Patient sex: M
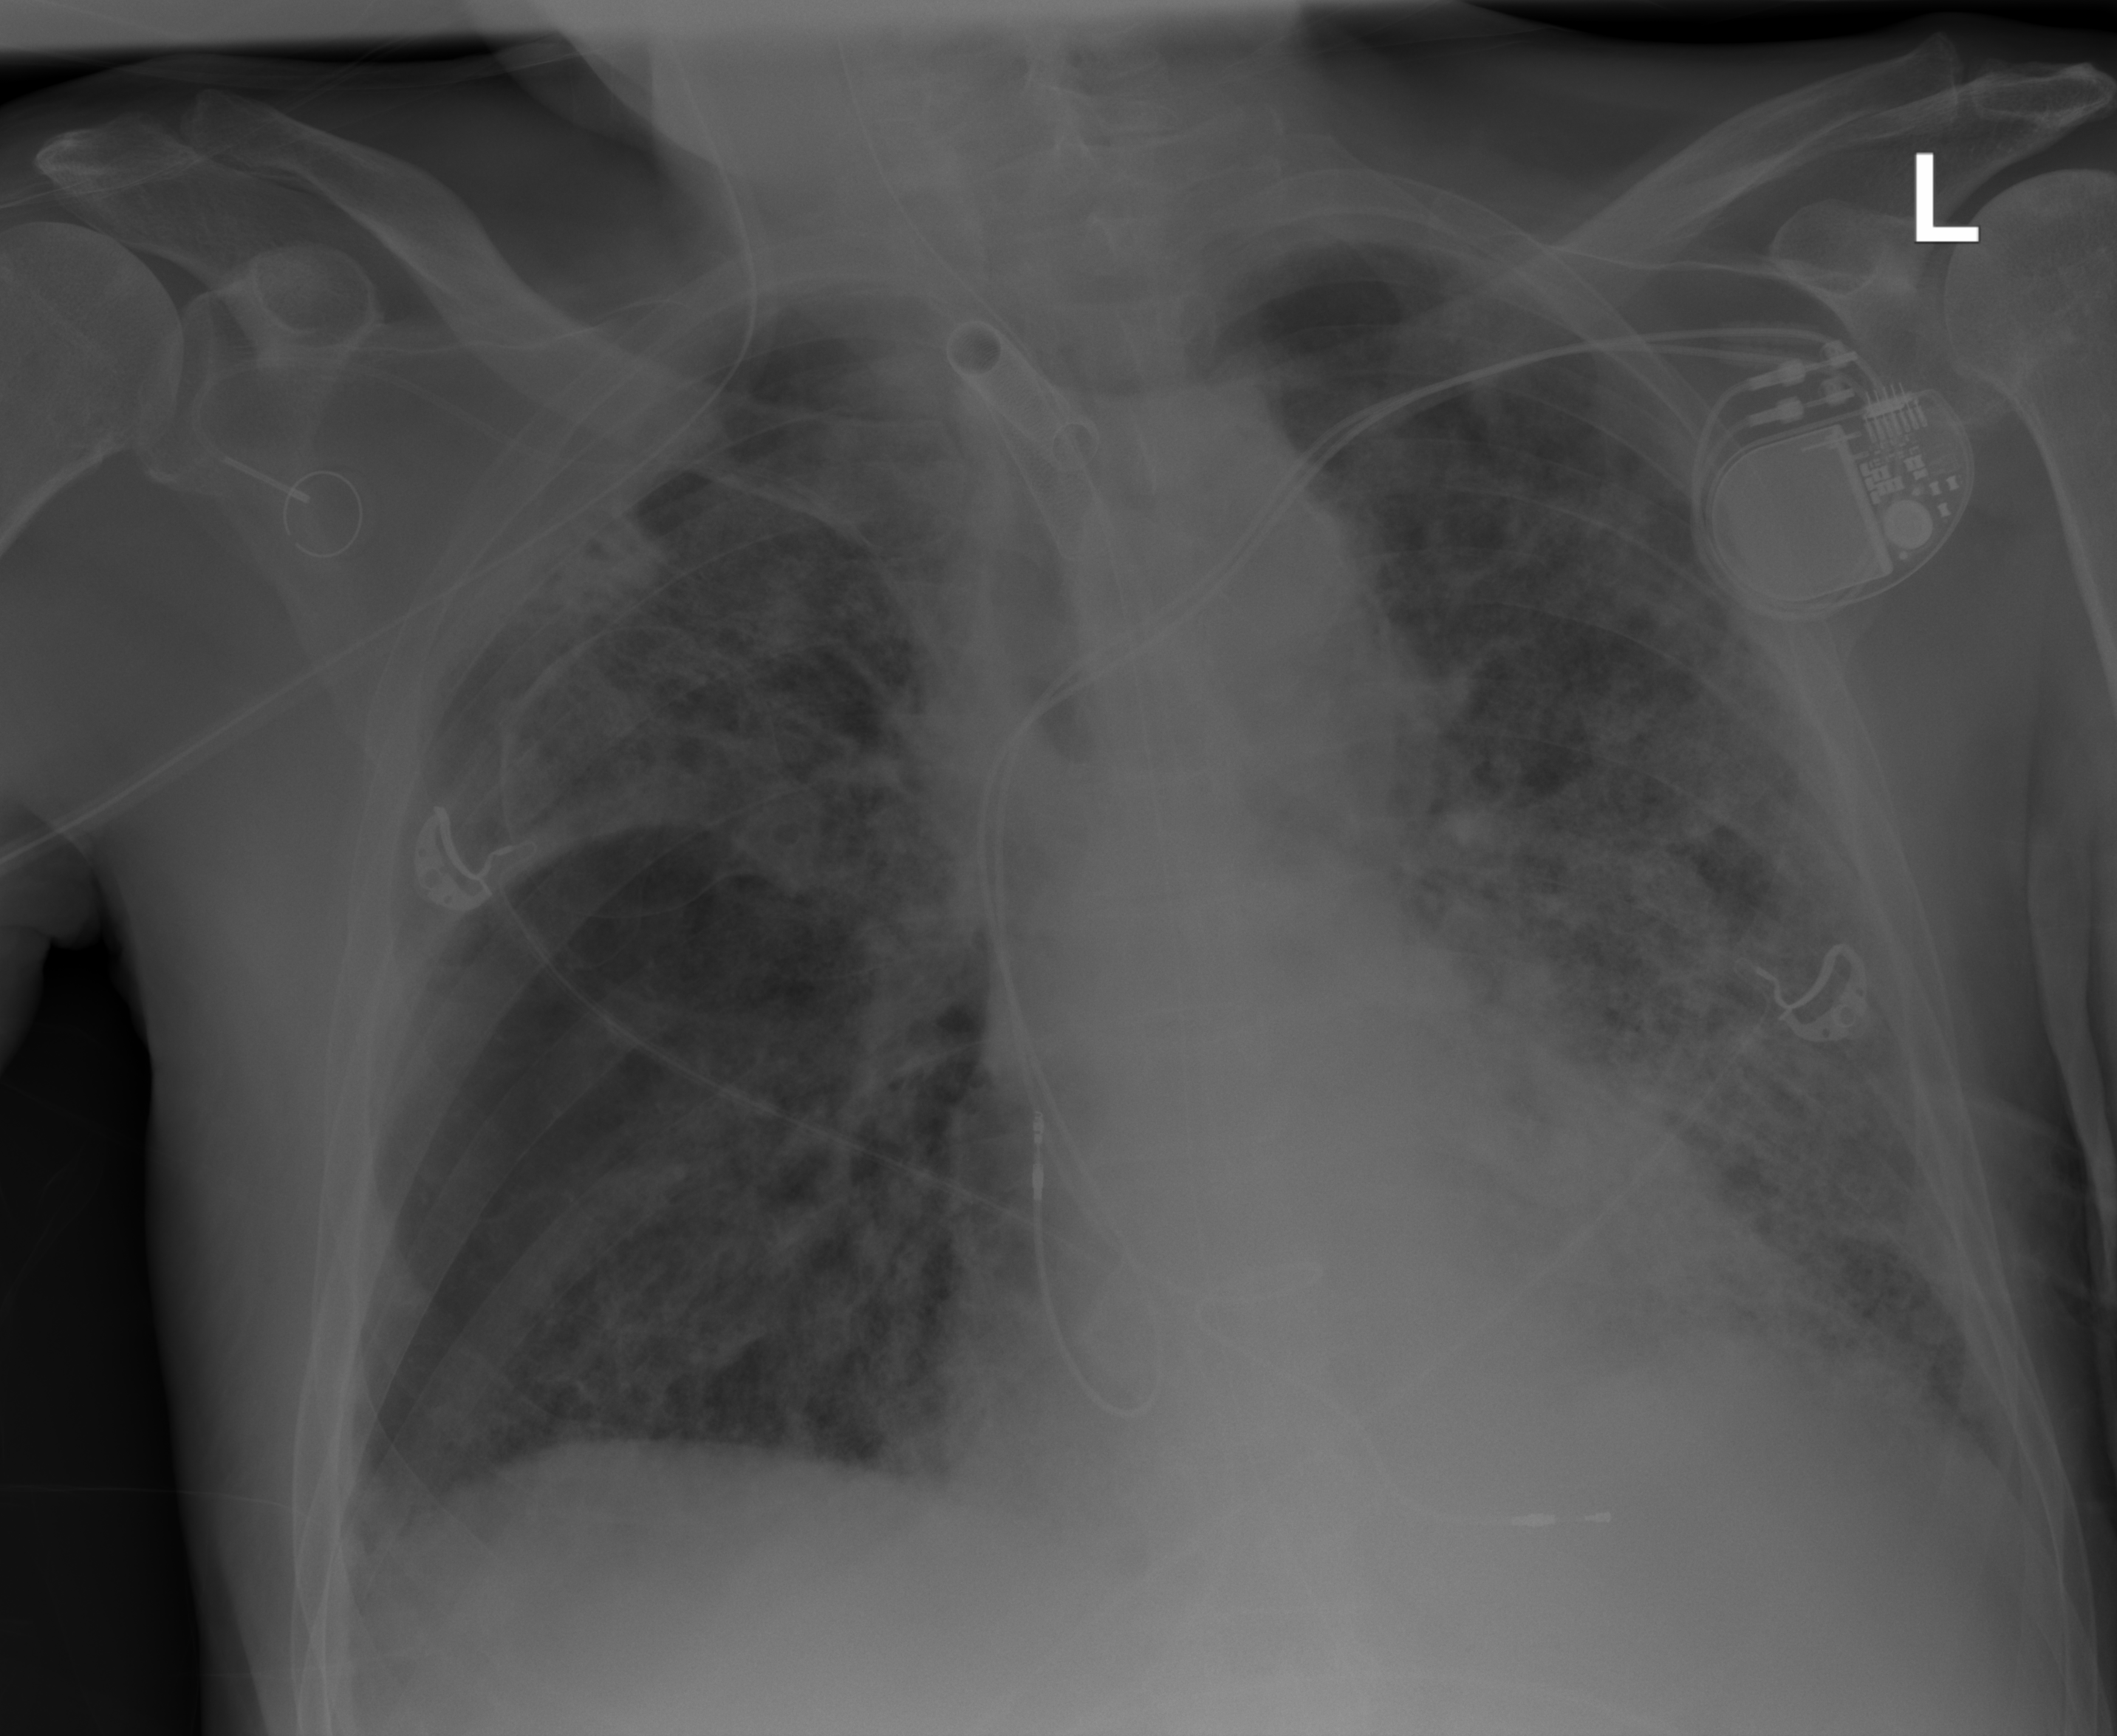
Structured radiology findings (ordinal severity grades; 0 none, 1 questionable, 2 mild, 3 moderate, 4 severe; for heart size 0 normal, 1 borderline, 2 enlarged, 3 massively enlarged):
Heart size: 2
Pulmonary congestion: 1
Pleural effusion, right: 0
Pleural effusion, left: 0
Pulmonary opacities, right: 3
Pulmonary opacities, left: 3
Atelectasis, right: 3
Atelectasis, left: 4